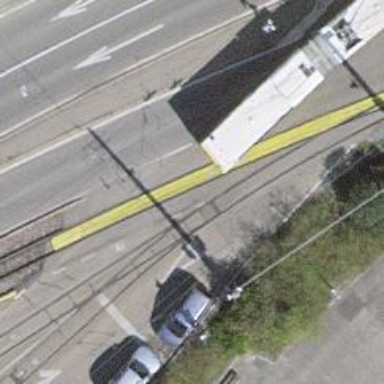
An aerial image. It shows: Level crossing along the railway.